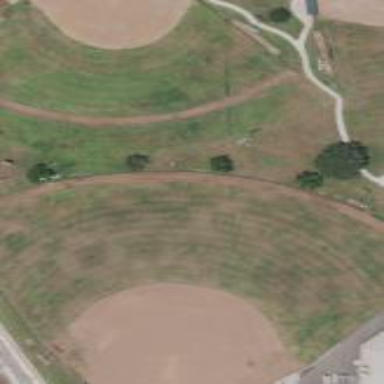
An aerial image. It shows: Baseball pitch for leisure land.